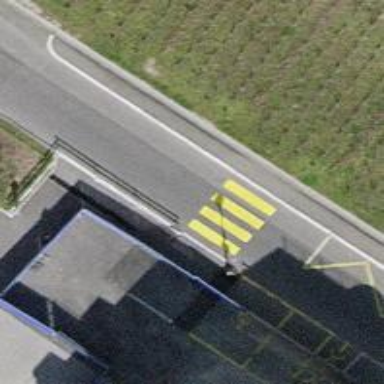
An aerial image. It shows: Kerb barrier.